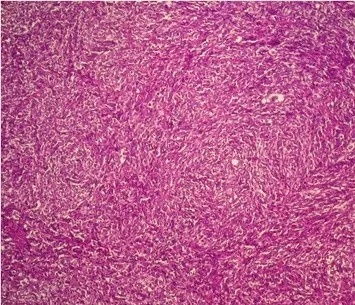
Proliferation of densely packed spindle cells (hematoxylin and eosin stain, original magnification x 100).
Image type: pathology (h&e)